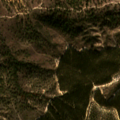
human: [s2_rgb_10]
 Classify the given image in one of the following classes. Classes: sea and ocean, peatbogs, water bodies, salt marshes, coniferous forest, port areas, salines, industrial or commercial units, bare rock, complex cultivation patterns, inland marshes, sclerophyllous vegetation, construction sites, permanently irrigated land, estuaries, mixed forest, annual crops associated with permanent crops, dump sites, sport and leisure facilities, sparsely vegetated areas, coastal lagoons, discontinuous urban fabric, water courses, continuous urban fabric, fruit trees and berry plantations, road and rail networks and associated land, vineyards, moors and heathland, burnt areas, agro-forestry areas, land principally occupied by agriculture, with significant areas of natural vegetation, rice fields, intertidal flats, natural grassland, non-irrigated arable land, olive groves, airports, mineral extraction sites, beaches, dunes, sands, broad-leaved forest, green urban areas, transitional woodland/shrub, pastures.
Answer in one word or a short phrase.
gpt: agro-forestry areas, broad-leaved forest